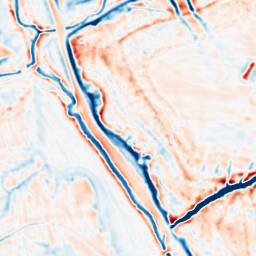
Category: multiscale
Decomposition family: dog_multiscale
Decomposition parameters: sigma_ratio: 1.4
n_scales: 4
base_sigma: 1
Upsampling method: sinc_hamming
Upsampling parameters: scale: 2
kernel_size: 4
Upsampling scale: 2